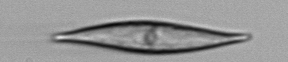
Label: Pleurosigma